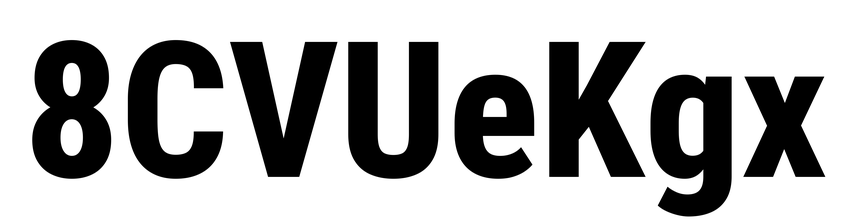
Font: Roboto_Condensed_ExtraBold